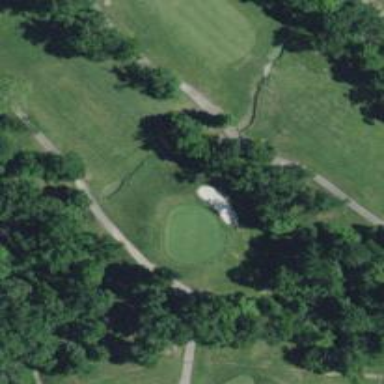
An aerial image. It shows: View of golf hole.